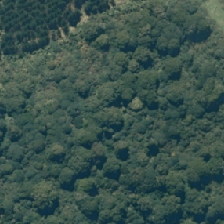
Land cover: indigenous_forest